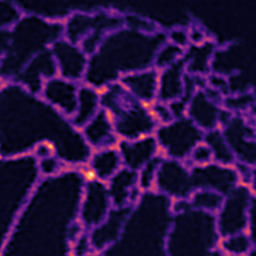
Label: Super-resolution ER image